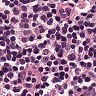
Metastatic tissue present: no